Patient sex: M
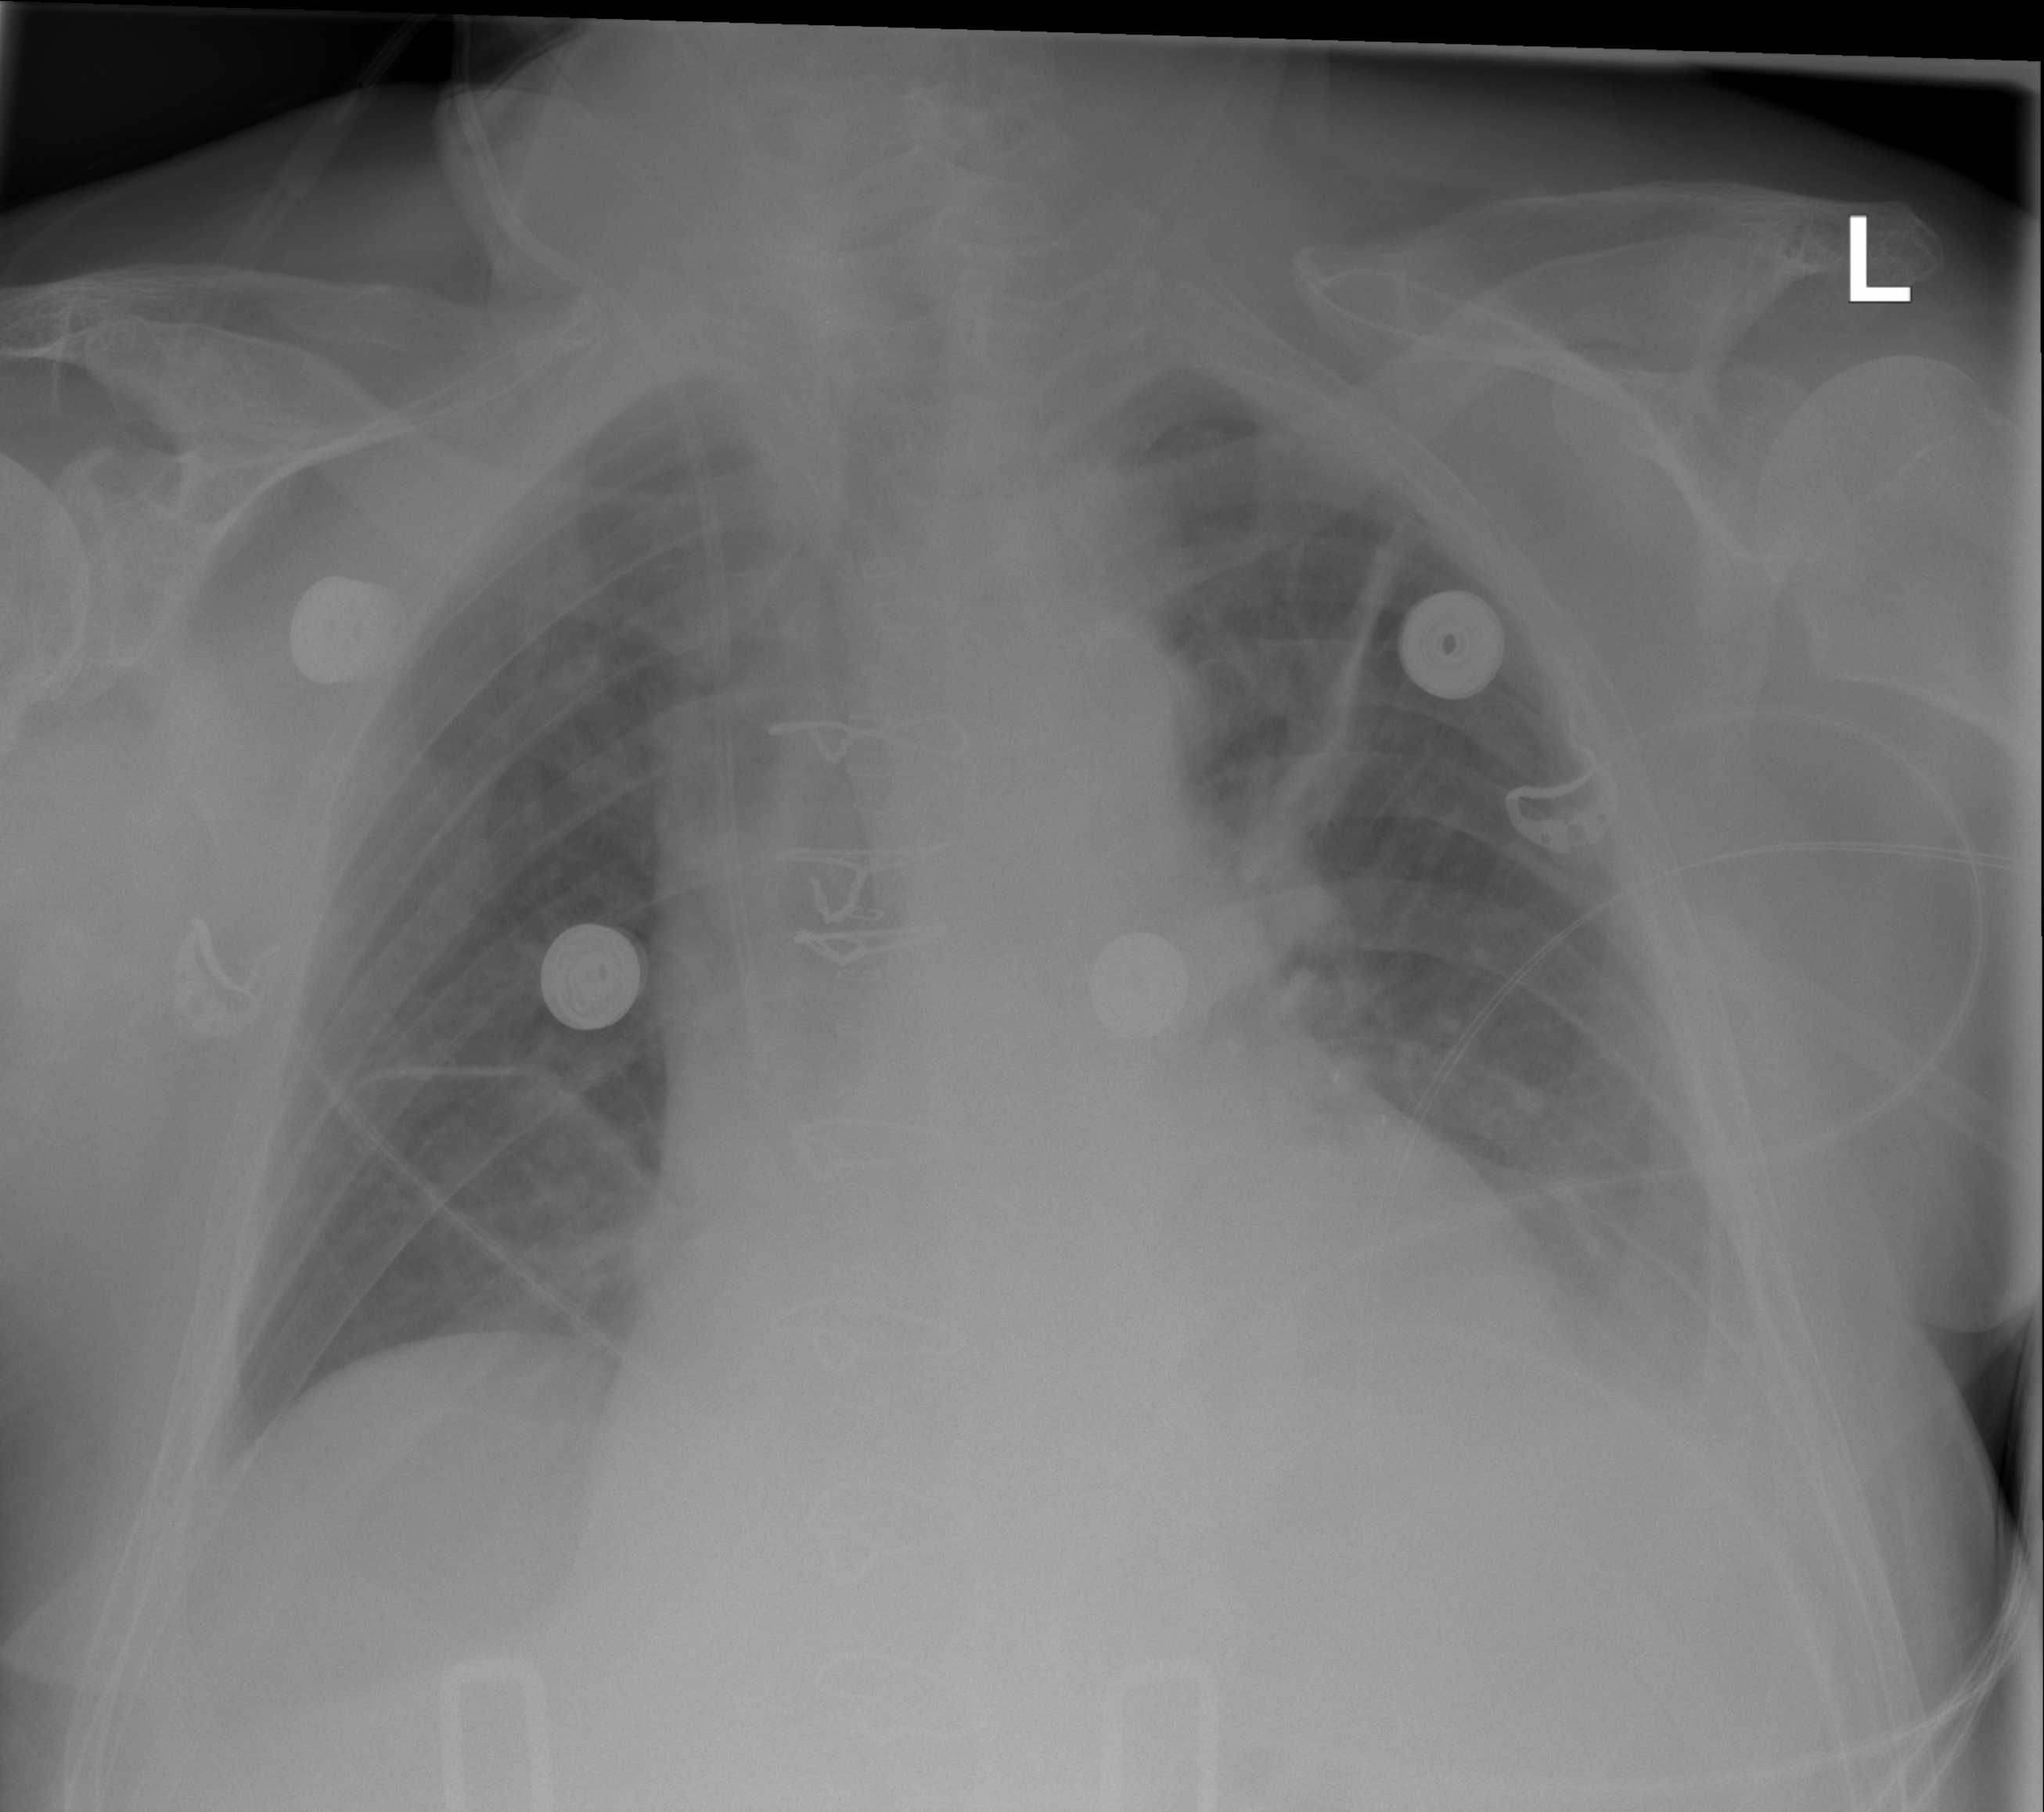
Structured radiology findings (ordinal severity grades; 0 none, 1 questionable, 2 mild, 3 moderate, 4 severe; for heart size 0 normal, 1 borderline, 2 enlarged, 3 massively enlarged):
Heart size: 2
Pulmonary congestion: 0
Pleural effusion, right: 0
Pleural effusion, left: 2
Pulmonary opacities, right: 0
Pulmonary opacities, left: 2
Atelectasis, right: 2
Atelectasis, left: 2